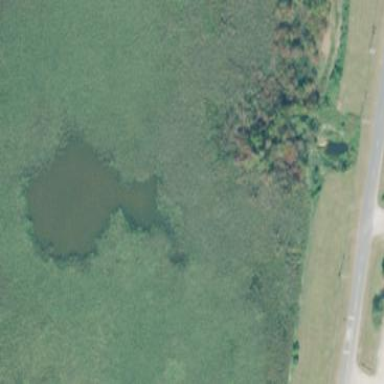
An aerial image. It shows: Beautiful lake surrounded by nature.